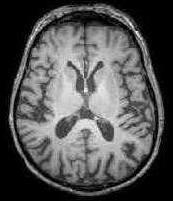
Label: notumor